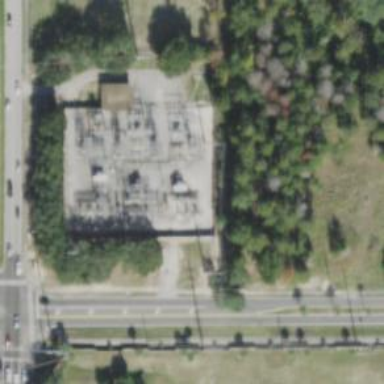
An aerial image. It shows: Outdoor distribution substation protected by fence.